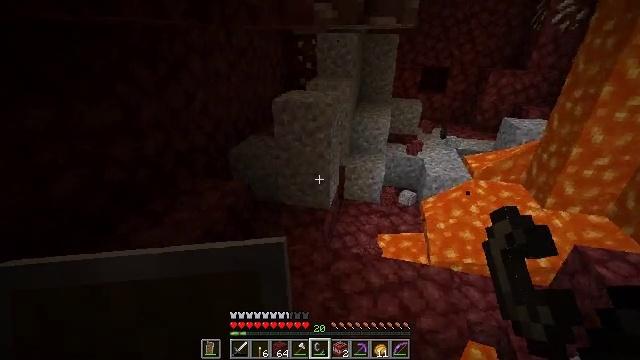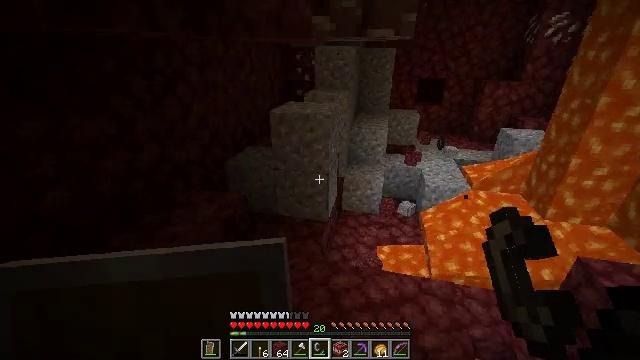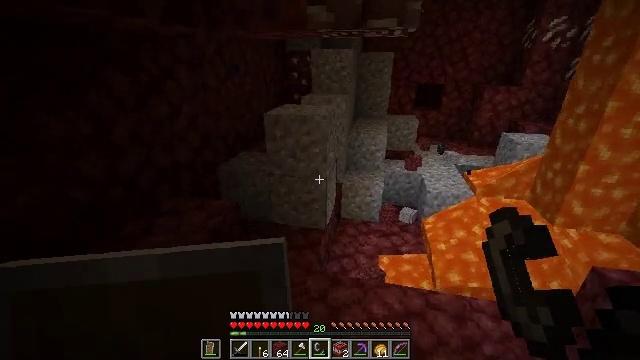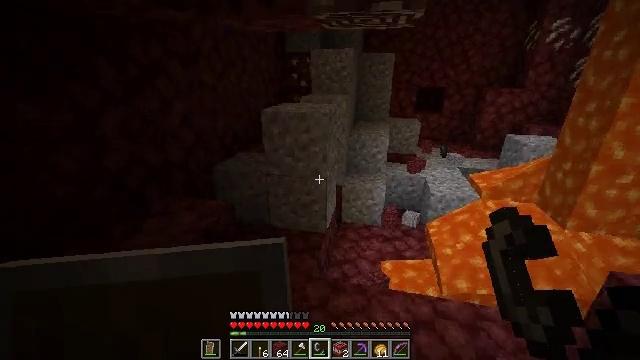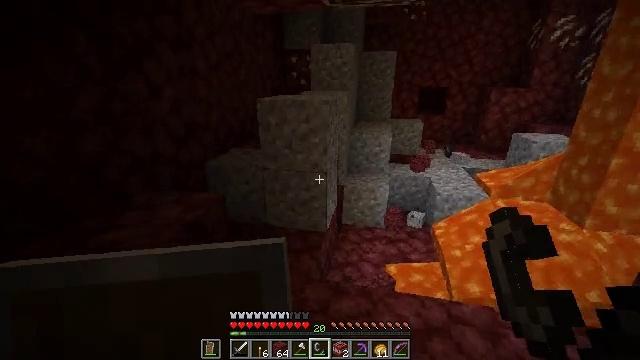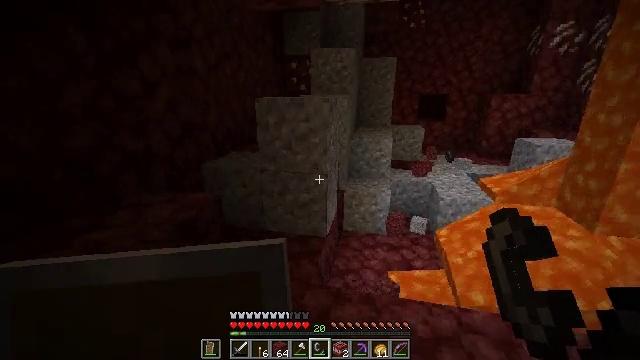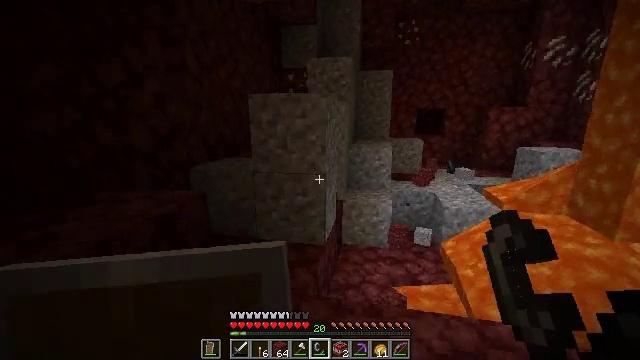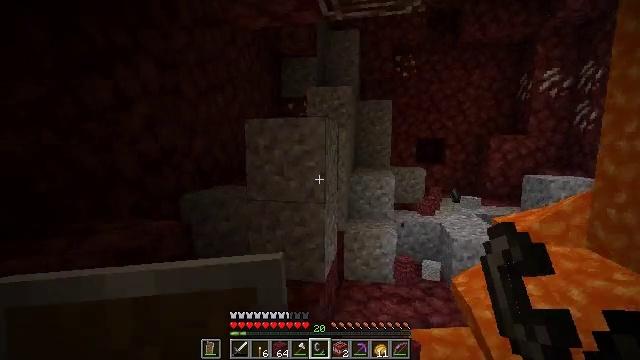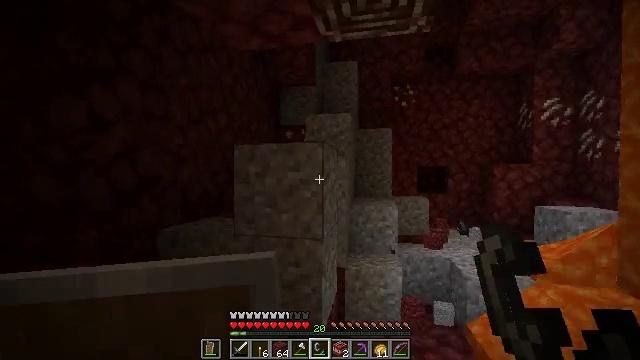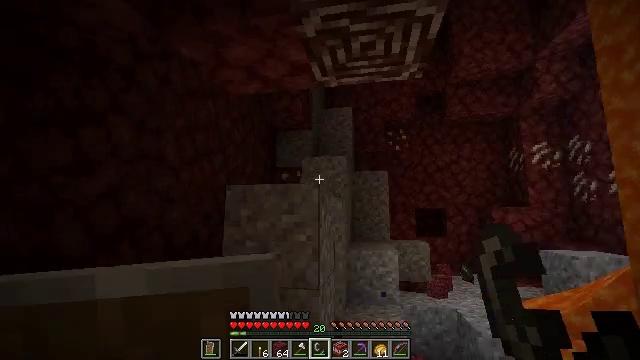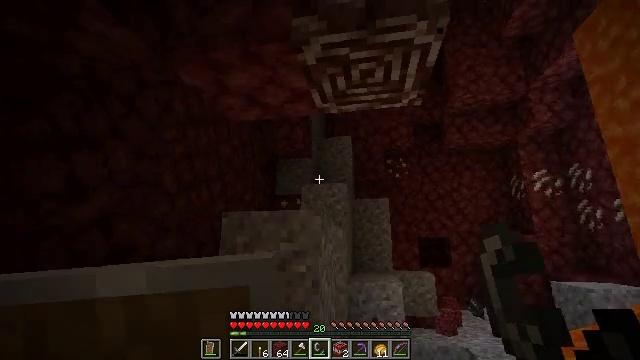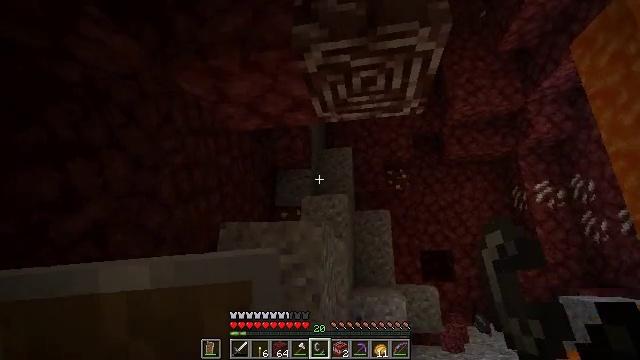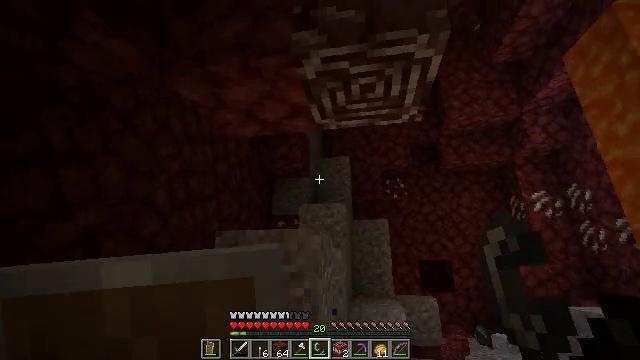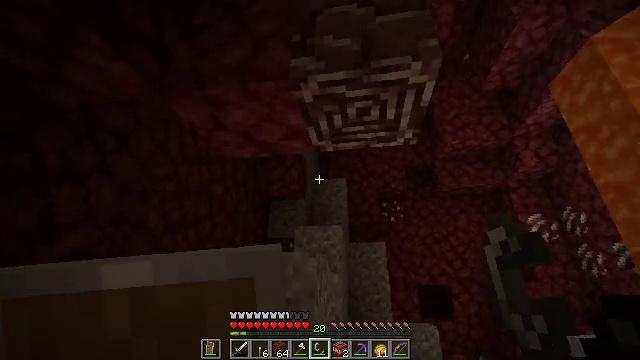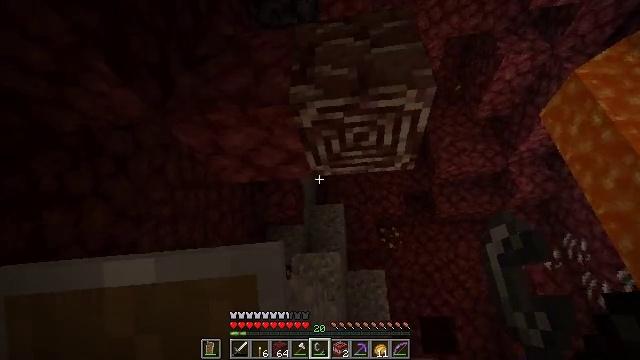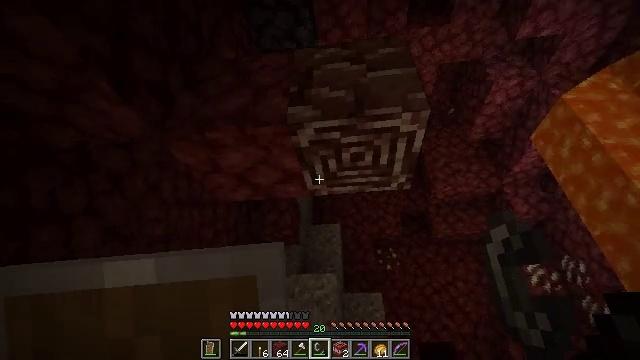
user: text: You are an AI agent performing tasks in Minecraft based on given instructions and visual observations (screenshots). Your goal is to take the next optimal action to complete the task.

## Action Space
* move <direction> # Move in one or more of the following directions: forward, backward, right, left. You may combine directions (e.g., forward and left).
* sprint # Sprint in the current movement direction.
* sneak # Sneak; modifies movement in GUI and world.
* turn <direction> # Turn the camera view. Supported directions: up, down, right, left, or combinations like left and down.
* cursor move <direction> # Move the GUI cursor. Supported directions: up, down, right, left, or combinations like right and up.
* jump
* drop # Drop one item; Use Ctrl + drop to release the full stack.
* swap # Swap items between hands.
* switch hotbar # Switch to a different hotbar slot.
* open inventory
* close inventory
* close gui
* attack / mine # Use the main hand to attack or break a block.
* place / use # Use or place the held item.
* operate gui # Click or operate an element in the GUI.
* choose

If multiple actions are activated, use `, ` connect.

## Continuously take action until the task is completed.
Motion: motion action
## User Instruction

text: Mine the ancient debris in the Nether.
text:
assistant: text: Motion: move forward, turn up
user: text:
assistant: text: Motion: move forward, turn up
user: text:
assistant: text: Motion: move forward, turn up
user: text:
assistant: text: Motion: move forward, turn up
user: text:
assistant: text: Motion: move forward, turn up
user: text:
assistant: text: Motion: move forward, turn up
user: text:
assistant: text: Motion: move forward, turn up
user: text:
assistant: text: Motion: move forward, turn up
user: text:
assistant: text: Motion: turn up
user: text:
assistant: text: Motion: turn up
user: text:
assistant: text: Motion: turn up
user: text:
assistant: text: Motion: turn up
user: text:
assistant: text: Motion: turn up
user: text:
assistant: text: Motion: turn up
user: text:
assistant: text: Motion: turn up
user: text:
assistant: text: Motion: turn up
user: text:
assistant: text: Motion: turn up
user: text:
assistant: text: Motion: turn up
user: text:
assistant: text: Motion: turn up
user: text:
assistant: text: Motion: no_op
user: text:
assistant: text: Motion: no_op
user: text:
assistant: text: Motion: no_op
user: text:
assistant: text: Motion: no_op
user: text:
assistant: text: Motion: no_op
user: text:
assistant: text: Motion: no_op
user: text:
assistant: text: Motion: no_op
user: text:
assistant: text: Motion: no_op
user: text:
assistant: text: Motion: no_op
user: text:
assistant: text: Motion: no_op
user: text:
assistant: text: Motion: no_op